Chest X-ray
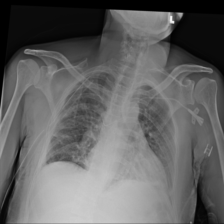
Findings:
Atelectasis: negative
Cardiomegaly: negative
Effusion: negative
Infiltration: positive
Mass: negative
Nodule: positive
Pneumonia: negative
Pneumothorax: negative
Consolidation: negative
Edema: negative
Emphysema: negative
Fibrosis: negative
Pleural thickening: negative
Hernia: negative